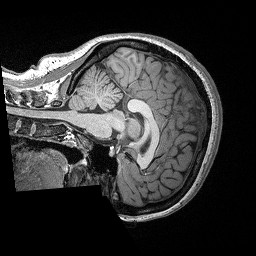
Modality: T1w
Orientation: sagittal
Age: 24
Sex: female